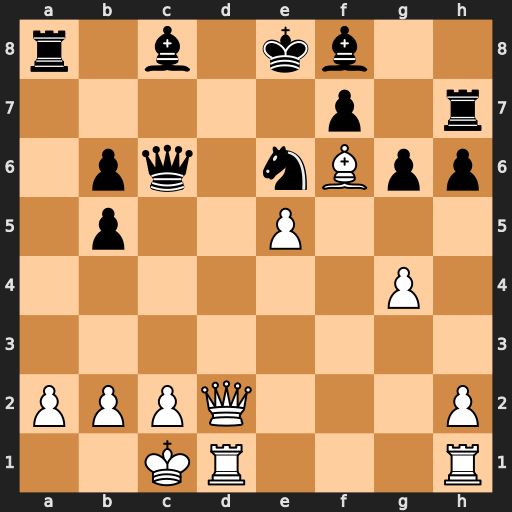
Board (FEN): r1b1kb2/5p1r/1pq1nBpp/1p2P3/6P1/8/PPPQ3P/2KR3R
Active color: w
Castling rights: q
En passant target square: -
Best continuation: Qd8+ Nxd8 Rxd8#